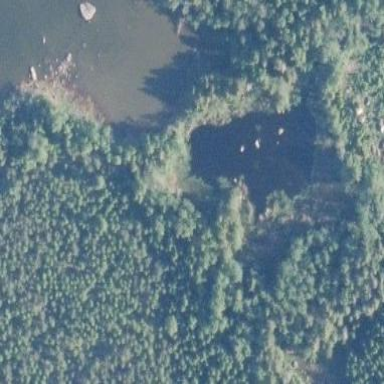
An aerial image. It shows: Serene pond surrounded by nature.